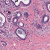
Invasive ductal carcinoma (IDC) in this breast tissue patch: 1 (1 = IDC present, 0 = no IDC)